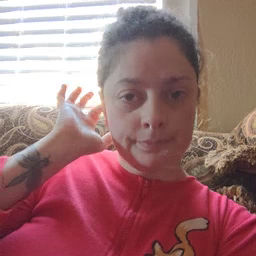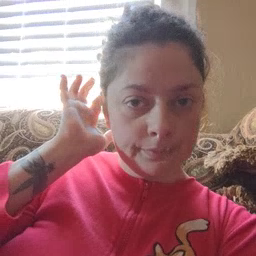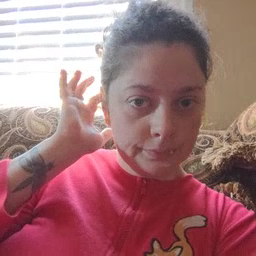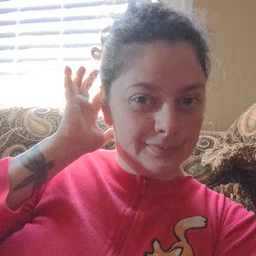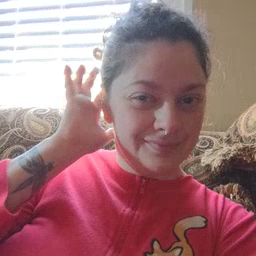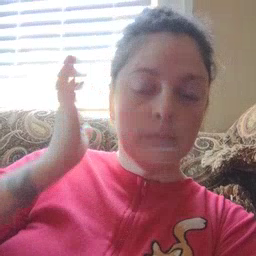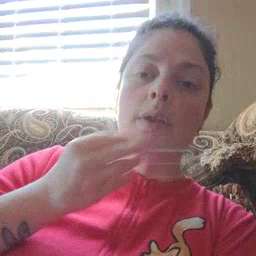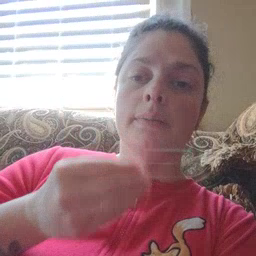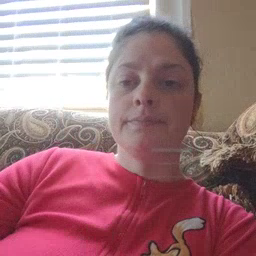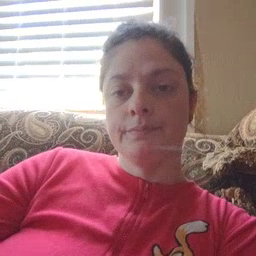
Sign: wet